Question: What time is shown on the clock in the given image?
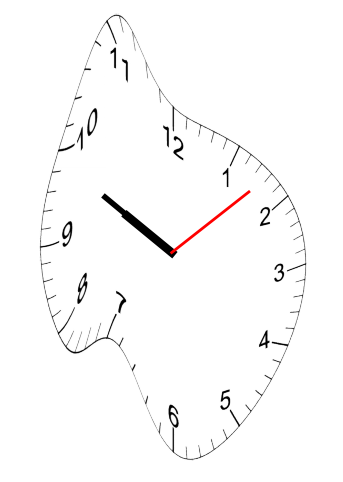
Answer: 09:49:08